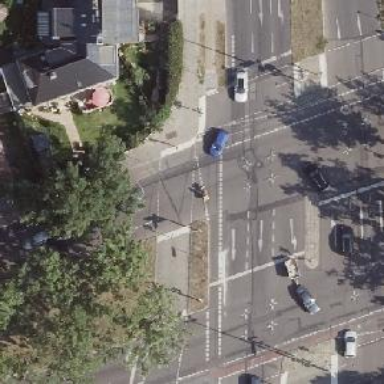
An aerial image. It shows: Primary highway with asphalt surface. There is cycle track on the right side.